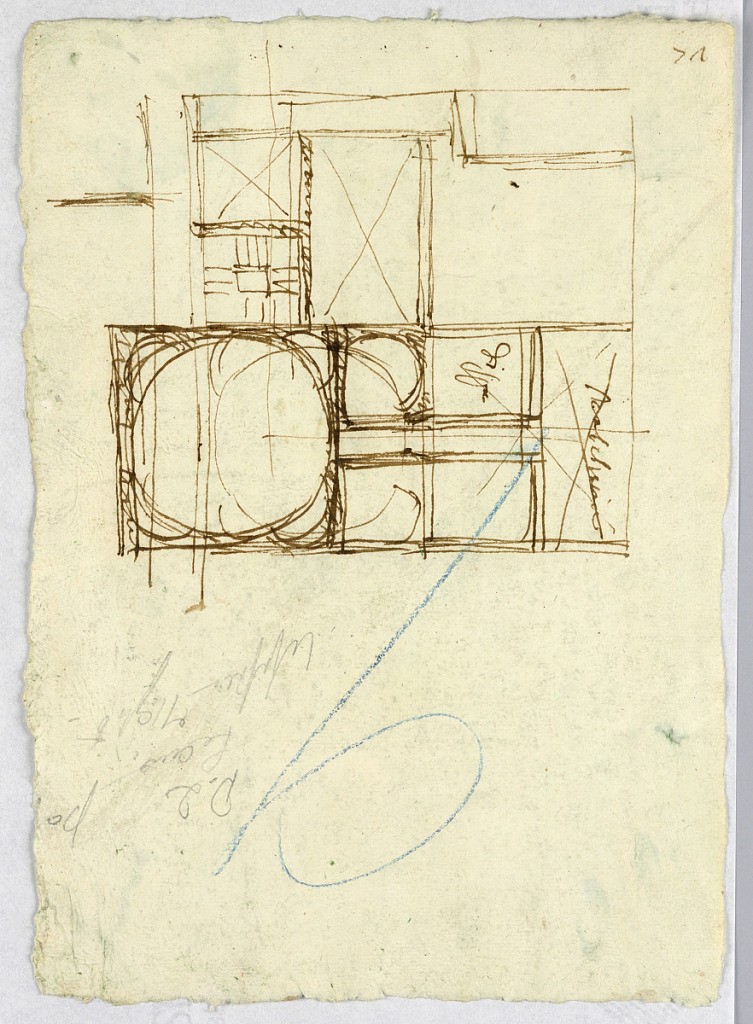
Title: Plan of Hospital of Trinita de Pellegrini
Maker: Giuseppe Barberi, Italian, 1746–1809
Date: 1800-1830
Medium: Pen and brown ink, blue pencil on blue-white paper
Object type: Drawing
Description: Part of a plan, probably connected with the hospital of Trinita de Pellegini in Rome.